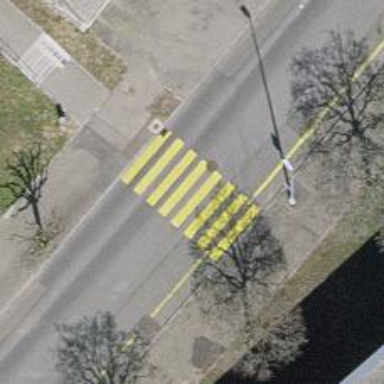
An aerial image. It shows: Zebra crossing on the road.